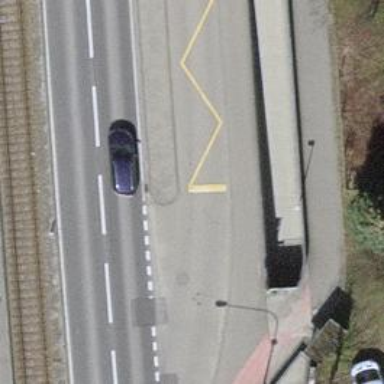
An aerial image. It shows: Platform for public transport on the road.